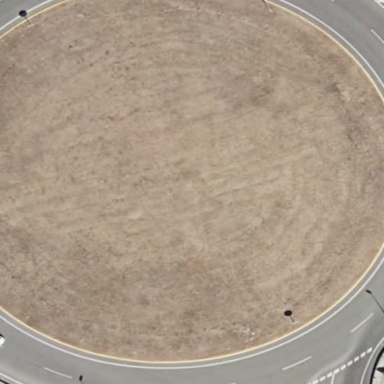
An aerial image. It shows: Roundabout at primary highway.